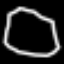
Label: octagon